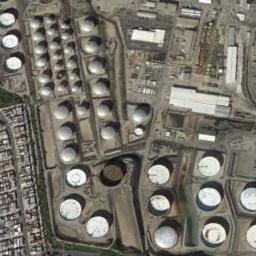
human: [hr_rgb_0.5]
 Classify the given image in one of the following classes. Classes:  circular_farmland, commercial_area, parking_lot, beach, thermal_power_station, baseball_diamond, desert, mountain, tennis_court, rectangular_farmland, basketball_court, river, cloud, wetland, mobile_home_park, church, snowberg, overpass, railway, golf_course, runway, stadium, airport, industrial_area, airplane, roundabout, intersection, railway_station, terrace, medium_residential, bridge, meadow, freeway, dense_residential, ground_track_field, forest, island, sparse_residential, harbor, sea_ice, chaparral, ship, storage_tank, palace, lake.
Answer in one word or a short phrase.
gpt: storage_tank